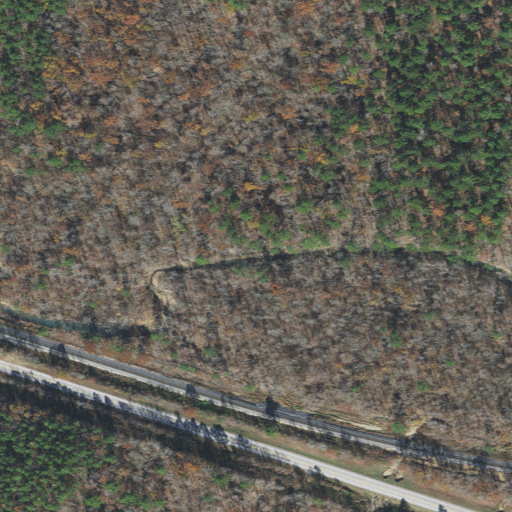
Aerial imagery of valley in Arkansas named Basin Hollow containing deciduous forest, evergreen forest, low intensity development, mixed forest, and open development